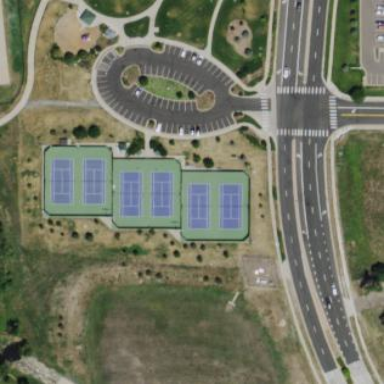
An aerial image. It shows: Tennis court on pitch designated for leisure land.